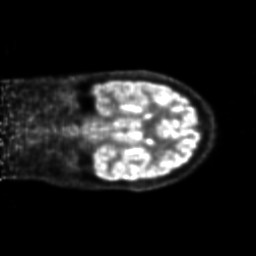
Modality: PET
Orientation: coronal
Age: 22
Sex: male
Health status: ill